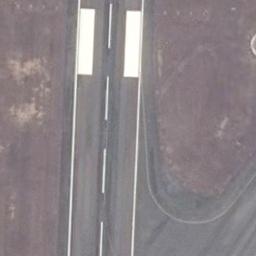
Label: runway